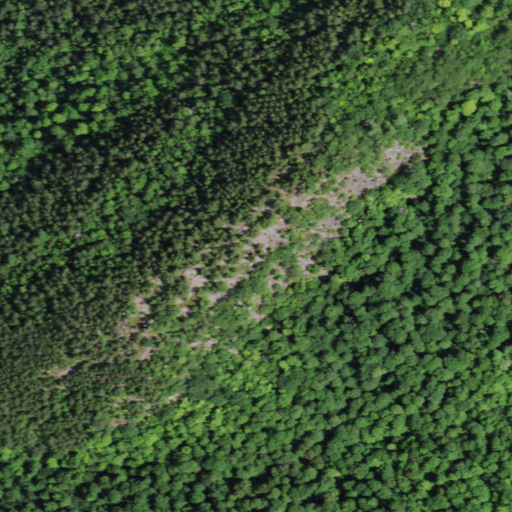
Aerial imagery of mountain in New York named Hiccock Mountain containing deciduous forest and evergreen forest